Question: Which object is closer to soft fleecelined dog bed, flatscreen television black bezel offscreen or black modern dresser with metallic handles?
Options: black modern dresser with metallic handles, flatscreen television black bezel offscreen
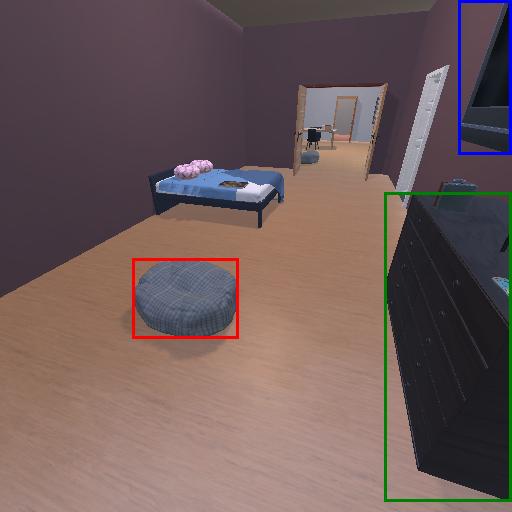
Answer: black modern dresser with metallic handles